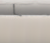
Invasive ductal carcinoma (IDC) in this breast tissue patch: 0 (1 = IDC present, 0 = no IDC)